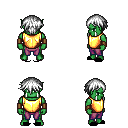
a pixel art fantasy rpg character, male body template, orc, green skin, gold chest armor, magenta pants, white short bangs hairstyle, leather bracers, black slippers, four views (front, back, left, right), 2x2 character sprite sheet, small pixel art, hard edges, no anti-aliasing